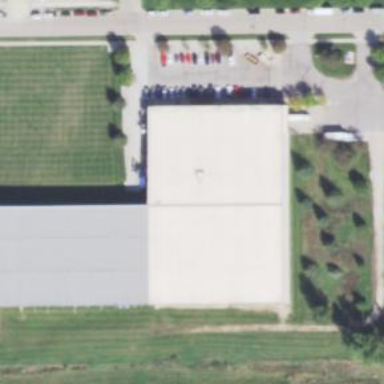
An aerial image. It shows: Industrial building.